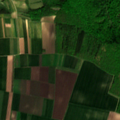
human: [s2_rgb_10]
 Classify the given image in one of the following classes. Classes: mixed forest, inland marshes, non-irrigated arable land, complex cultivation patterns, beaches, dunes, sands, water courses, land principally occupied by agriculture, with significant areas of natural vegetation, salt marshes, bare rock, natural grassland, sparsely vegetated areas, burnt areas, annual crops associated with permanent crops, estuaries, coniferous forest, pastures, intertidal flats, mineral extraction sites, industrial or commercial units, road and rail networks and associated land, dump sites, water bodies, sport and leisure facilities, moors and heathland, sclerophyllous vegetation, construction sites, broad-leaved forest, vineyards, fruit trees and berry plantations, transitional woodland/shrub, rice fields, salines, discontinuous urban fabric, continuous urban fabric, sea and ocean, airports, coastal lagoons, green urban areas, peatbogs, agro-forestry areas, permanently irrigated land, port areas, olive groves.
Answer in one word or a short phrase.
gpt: non-irrigated arable land, vineyards, broad-leaved forest